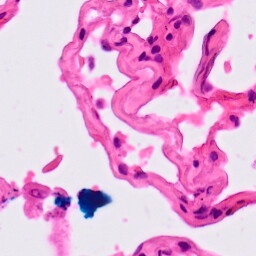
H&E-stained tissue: Lung